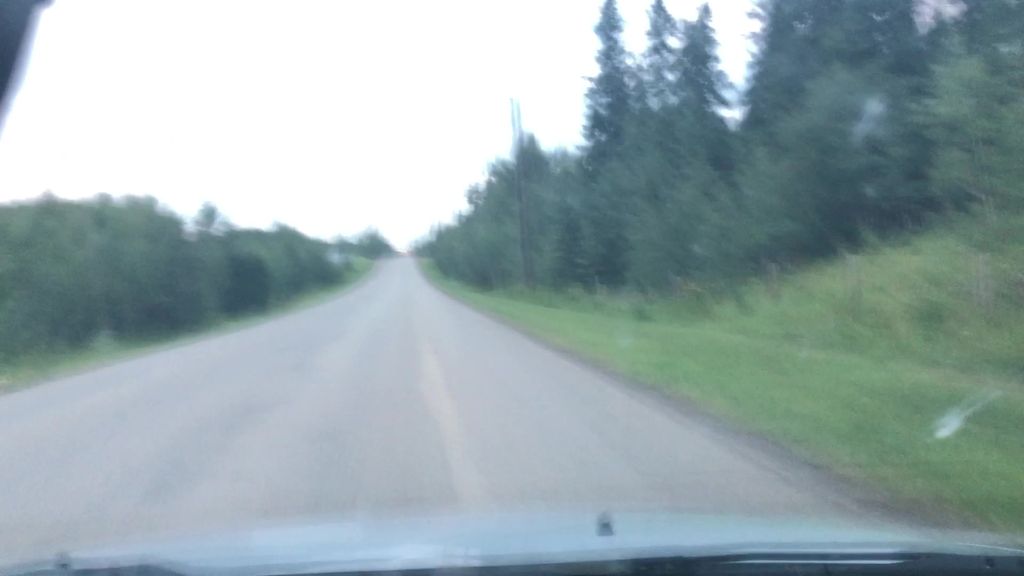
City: edmonton